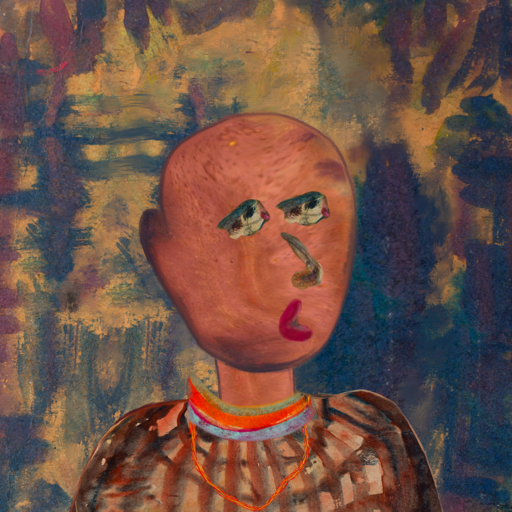
Background: InTheSun, Head And Neck Side: Mother_And_Son_Mother, Face Side: Pipe, Bust: Orphan, Hair Side: Blank, Head Accessory: Blank, Second Necklace: Gypsy_Mother_2, Necklace: Sisters, Baby: Blank